Question: May be someone know why "shadowColor" property is not applied for drawer styles on Android? (With iOS looks like everything ok)
## Steps to Reproduce / Code Snippets / Screenshots
'''
<Drawer
type="overlay"
...
styles={{
drawer: {shadowColor: 'black', shadowOpacity: 0.8, shadowRadius: 2}
...
}}
>
'''

## Environment
react-native-drawer version: 2.3.0
React Native version: 0.41.2
Platform(s) (iOS, Android, or both?): Android
Device info
Simulator/Device? - Simulator Android 4.1 (API16), Simulator Android 7.1.1 (API25)
OS version? - MacOS 10.12.3
Debug/Release? - Debug
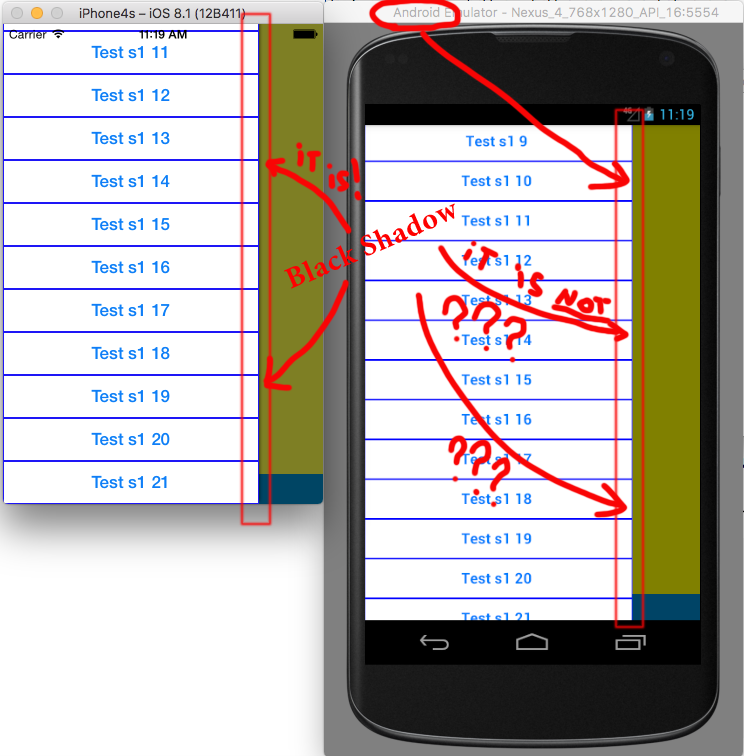
Answer: 'shadow' will only work on ios. You can try 'elevation' instead which is only available to android also.
shadow props:
<URL>
check out elevation in View component:
<URL>